Field crop: maize
Growth stage: 2
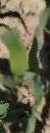
Species: maize